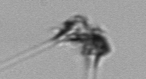
Label: Asterionellopsis_glacialis